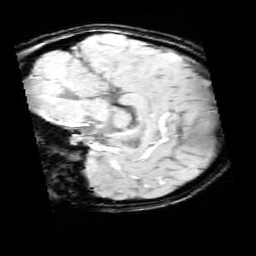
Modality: SWI
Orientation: sagittal
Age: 13
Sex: female
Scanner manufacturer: siemens
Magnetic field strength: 3 T
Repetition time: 0.027 s
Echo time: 0.02 s